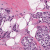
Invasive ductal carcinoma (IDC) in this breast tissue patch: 1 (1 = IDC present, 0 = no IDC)